Field crop: maize
Growth stage: 2
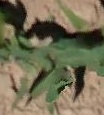
Species: maize